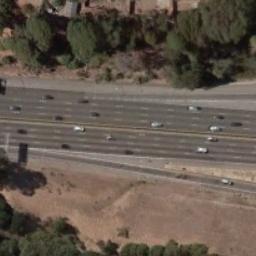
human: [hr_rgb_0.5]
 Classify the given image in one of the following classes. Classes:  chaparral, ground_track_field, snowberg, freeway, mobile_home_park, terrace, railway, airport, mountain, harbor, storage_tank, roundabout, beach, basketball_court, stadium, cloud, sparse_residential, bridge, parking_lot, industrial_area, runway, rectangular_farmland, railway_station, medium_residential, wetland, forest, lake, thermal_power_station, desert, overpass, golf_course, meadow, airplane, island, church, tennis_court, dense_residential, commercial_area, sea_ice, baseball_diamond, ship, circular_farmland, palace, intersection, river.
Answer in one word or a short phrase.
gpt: freeway